Question: This script is working here <URL> but in the site that stopping working:
'''
<script type="text/javascript">
var Add = {
setOptions: function(number) {
$('battle-options')
.removeClass('five-options')
.removeClass('four-options')
.removeClass('three-options')
.removeClass('two-options');
var option3 = $('option-3');
var option4 = $('option-4');
var option5 = $('option-5');
var versus3 = $('versus-3');
var versus4 = $('versus-4');
var versus5 = $('versus-5');
var elements5 = new Elements([option3, option4, option5, versus3, versus4, versus5]);
elements5.setStyle('display','none');
if(number == 5) {
$('battle-options').addClass('five-options');
elements5.setStyle('display','block');
$$('.battle-option input[type="file"]').set('size', 10);
} else if(number == 4) {
$('battle-options').addClass('four-options');
new Elements([option3, option4, versus3, versus4]).setStyle('display','block');
$$('.battle-option input[type="file"]').set('size', 15);
} else if(number == 3) {
$('battle-options').addClass('three-options');
new Elements([option3, versus3]).setStyle('display','block');
$$('.battle-option input[type="file"]').set('size', 19);
} else if(number == 2) {
$('battle-options').addClass('two-options');
$$('.battle-option input[type="file"]').set('size', 22);
}
}
};
window.addEvent('domready', function(){
Add.setOptions(2);
});
</script>
'''
I have this error message:
> Uncaught TypeError:[object window] has no method 'addEvent'?

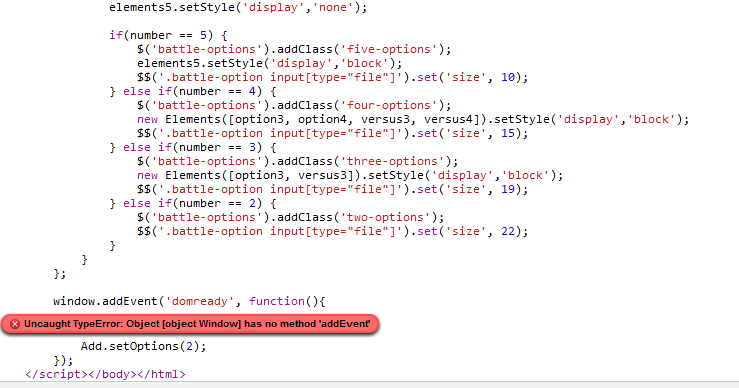
Answer: 'window.addEvent' is only available through MooTools (which is being loaded on the jsfiddle page).
<URL>
From the docs:
> Notes: This method is also attached to Document and Window.